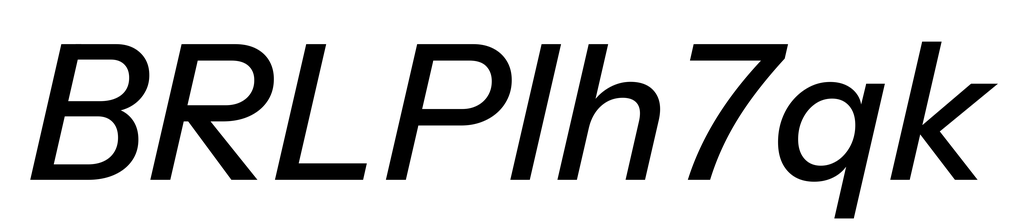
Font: InstrumentSans-Italic_Medium_Italic